Field crop: tomato
Growth stage: 1
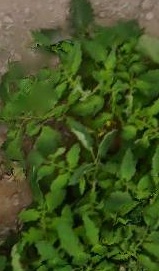
Species: tomato